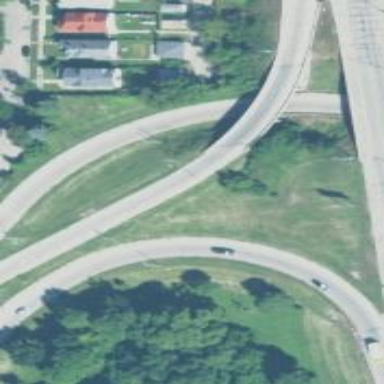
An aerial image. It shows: Asphalt surface on bridge.